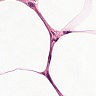
Metastatic tissue present: no